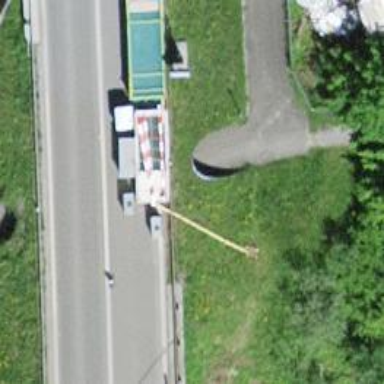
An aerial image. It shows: Footway passing through tunnel.